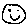
Label: smiley face